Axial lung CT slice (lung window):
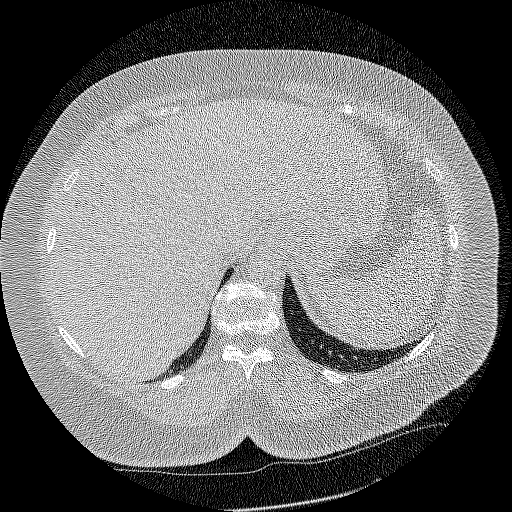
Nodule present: no